Question: I creating custom content slider with <URL>
Example
'''
(function($){
$(window).load(function(){
$("#content-1").mCustomScrollbar({
axis:"x",
advanced:{
autoExpandHorizontalScroll:true
}
});
var i=1,
imgs=["http://placehold.it/500x300.jpg","http://placehold.it/500x300","http://placehold.it/500x300","http://placehold.it/500x300","http://placehold.it/500x300","http://placehold.it/500x300","http://placehold.it/500x300"];
$("a[rel='add-content']").click(function(e){
e.preventDefault();
var markup="<li id='img-"+i+"-container'><img src='"+imgs[i]+"' /></li>";
$(".content .mCSB_container ul").append(markup);
if(i<imgs.length-1){
i++
}else{
i=0;
}
});
$("a[rel='remove-content']").click(function(e){
e.preventDefault();
if($(".content .mCSB_container ul li").length<4){return;}
i--
if(i<0){i=imgs.length-1;}
$("#img-"+i+"-container").remove();
});
});
})(jQuery);
'''
Here is <URL>
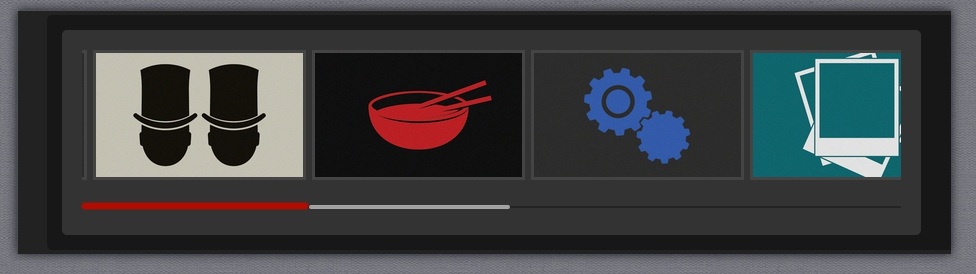
Answer: I hope its will be useful.
'''
callbacks:{
whileScrolling: function(){
if(!$('.pathScrolled').length){$('.mCSB_scrollTools .mCSB_draggerRail').prepend('<div class="pathScrolled">'); }
$('.pathScrolled').css({width: this.mcs.draggerLeft});
}
}
'''
See <URL>